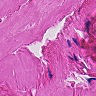
Metastatic tissue present: no